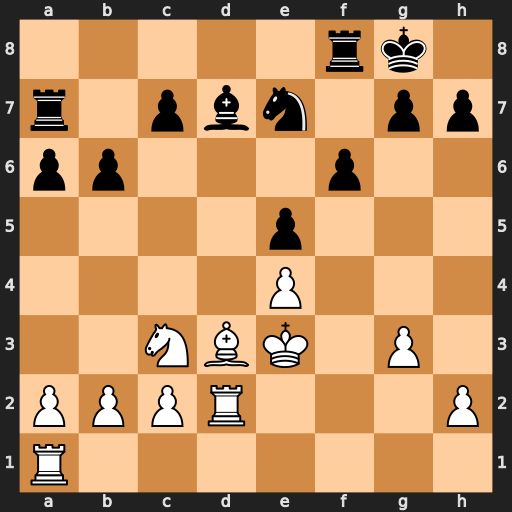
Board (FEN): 5rk1/r1pbn1pp/pp3p2/4p3/4P3/2NBK1P1/PPPR3P/R7
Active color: w
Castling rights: -
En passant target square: -
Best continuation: Bc4+ Kh8 Rxd7